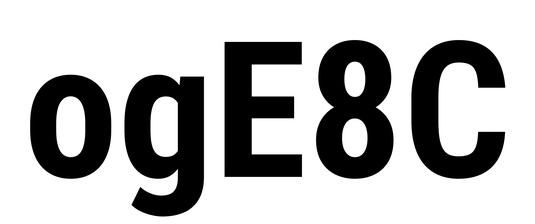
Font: Roboto_Condensed_Bold